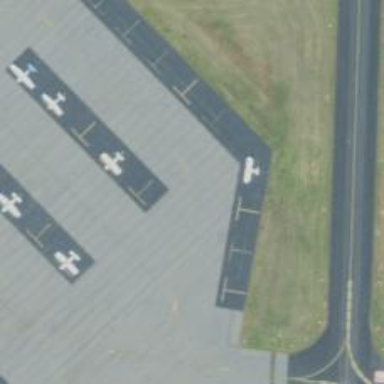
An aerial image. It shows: View of taxiway at the airport.